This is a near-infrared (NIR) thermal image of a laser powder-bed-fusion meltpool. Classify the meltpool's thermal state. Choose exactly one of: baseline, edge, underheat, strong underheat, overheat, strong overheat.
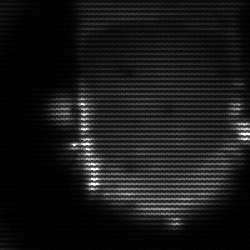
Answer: baseline